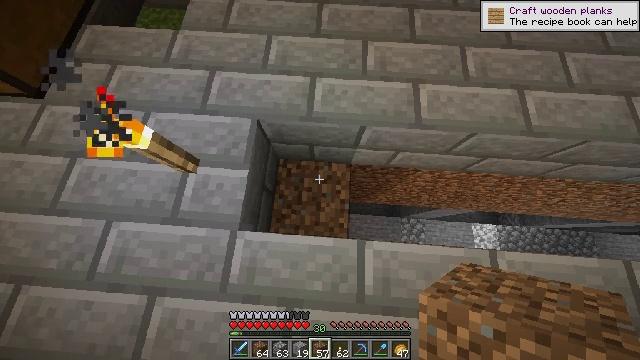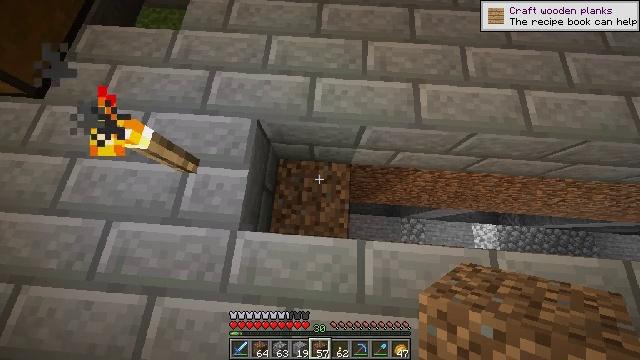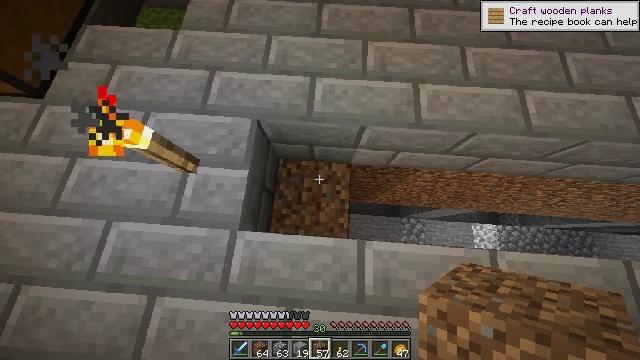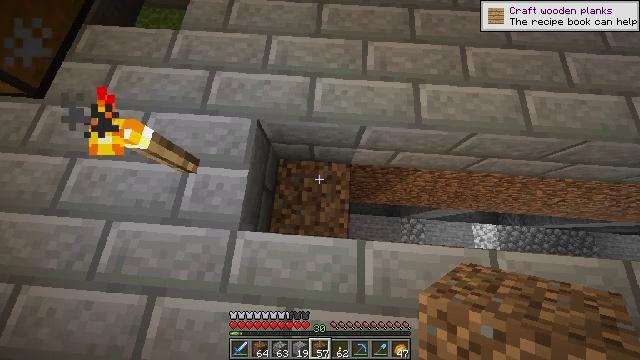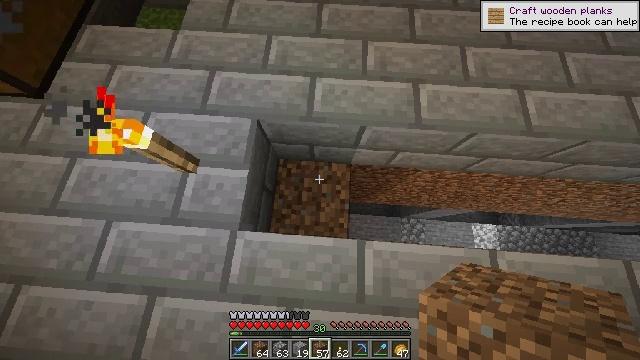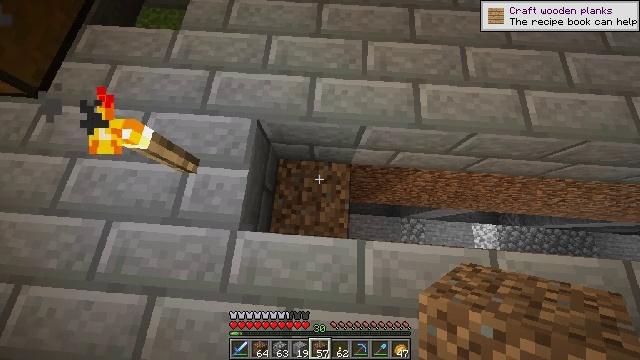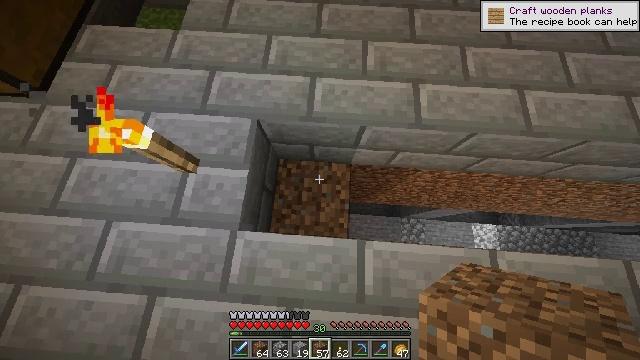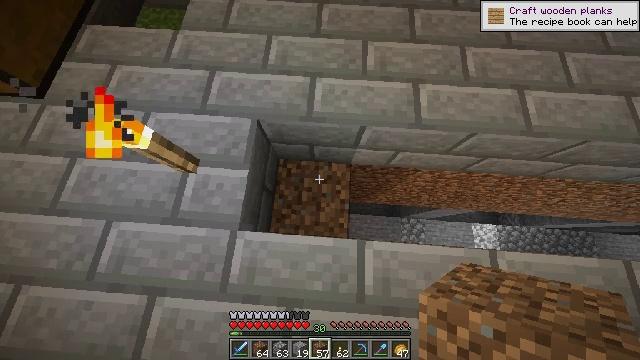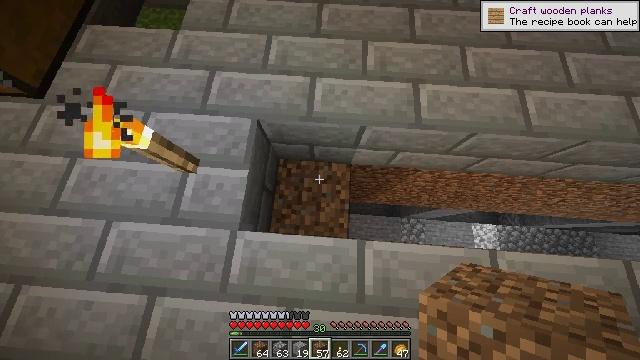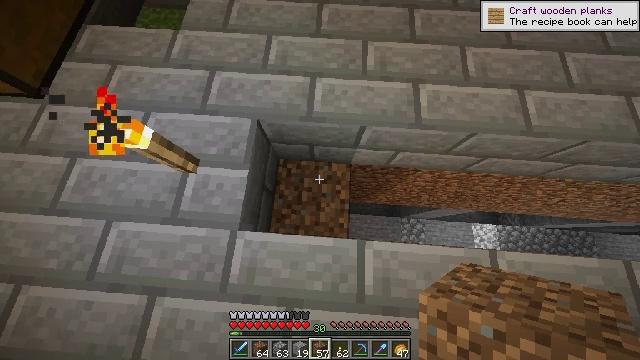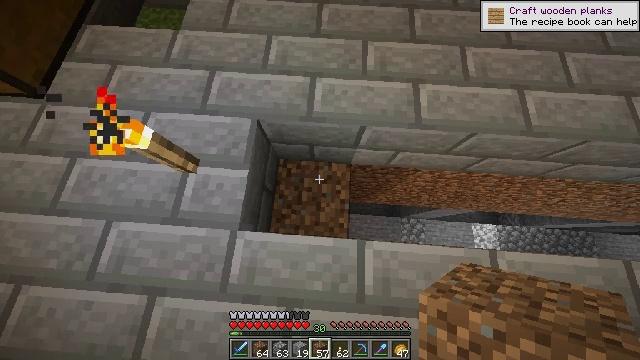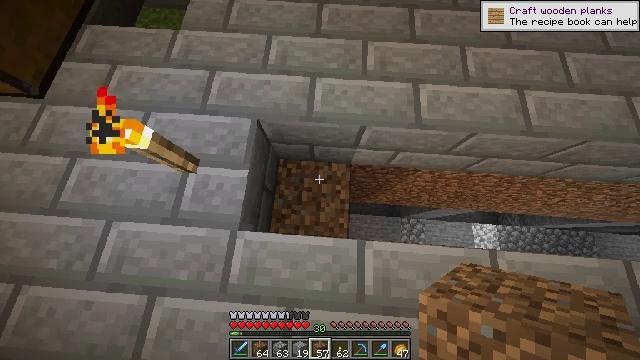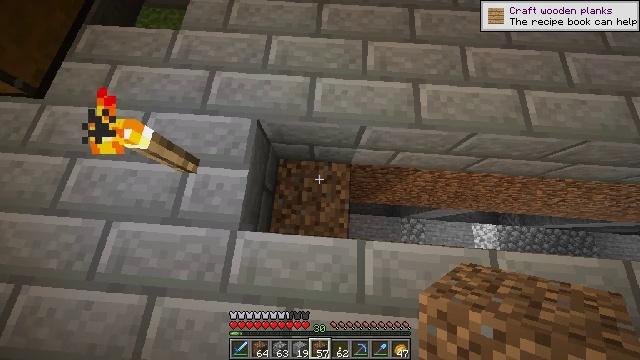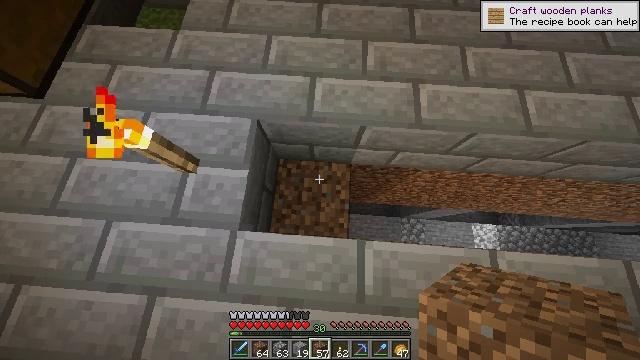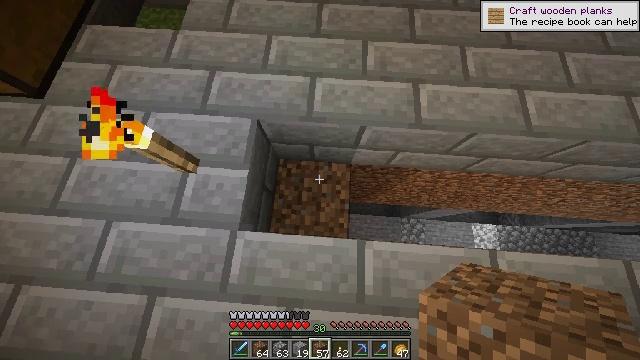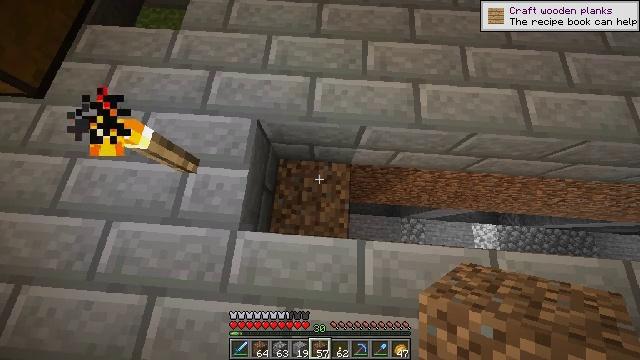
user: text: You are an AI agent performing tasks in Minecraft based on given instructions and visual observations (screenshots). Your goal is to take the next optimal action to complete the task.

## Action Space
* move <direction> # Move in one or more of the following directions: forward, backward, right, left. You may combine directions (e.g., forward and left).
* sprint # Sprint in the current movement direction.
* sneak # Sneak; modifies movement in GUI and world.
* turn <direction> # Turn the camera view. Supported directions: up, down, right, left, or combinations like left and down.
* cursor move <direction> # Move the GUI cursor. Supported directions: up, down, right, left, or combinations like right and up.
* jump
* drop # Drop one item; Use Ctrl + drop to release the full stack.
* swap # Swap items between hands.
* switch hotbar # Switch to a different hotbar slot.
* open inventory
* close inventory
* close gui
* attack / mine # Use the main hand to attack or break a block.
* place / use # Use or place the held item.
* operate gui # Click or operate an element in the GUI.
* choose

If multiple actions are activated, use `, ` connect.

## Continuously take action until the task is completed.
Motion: motion action
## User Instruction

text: Attack the stone bricks to gather materials.
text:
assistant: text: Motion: no_op
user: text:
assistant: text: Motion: no_op
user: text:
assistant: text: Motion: no_op
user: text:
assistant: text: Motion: no_op
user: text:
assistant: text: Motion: no_op
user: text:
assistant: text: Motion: no_op
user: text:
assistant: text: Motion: no_op
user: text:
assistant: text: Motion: no_op
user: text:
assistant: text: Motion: no_op
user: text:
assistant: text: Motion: no_op
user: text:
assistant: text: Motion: no_op
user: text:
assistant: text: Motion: no_op
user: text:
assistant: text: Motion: no_op
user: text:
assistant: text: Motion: no_op
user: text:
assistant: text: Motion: no_op
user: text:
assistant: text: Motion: no_op
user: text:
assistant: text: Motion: no_op
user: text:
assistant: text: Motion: no_op
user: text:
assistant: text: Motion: no_op
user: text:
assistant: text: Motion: no_op
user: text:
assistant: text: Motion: no_op
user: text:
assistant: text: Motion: no_op
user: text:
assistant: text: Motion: no_op
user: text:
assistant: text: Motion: no_op
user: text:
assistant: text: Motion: no_op
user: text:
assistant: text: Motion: no_op
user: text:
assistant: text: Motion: no_op
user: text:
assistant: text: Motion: no_op
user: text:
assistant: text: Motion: no_op
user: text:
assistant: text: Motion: no_op